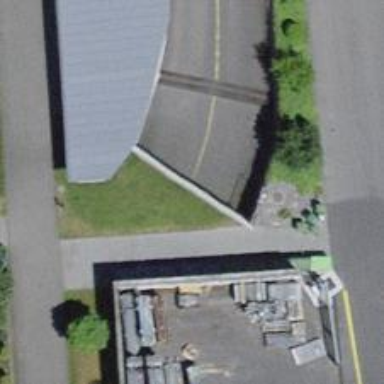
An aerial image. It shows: Parking entrance.